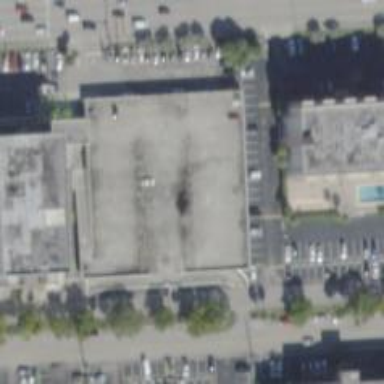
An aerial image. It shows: Multi-storey parking building.